Question: I created a Java class with an inner interface like this:
'''
public class TaskManager {
// other codes
public interface TaskManagerListener {
void onLoad();
}
// other codes
}
'''
Then I wrapped it inside a JAR using ProGuard for obfuscation/shrinking.
I used the following ProGuard configuration:
'''
-keepattributes InnerClasses
-keep public class package.name.of.TaskManager { *; }
-keep public interface package.name.of.TaskManager$TaskManagerListener { *; }
'''
I verified from the JAR that the class and the inner interface are there:
.
My problem now is when I try to access that inner interface from the code that uses the JAR. I can access the 'TaskManager' class fine but the accessing 'TaskManager.TaskManagerListener' raises a compile error.
These work:
1. public class MyTaskManager extends TaskManager {..}
2. TaskManager tm = new TaskManager();
But these do NOT:
1. public class MyTaskManagerListener implements TaskManager.TaskManagerListener
2. new TaskManager.TaskManagerListener() { @Override public void onLoad() {..} });
A error is raised.
I tried to access the 'TaskManager.TaskManagerListener' from the original code of the JAR library and it's working OK. So I guess I only can't access it when it's inside a JAR..?
Is there a way to make this work?
Or is my expectation wrong?
I'm not sure if there's something missing from my ProGuard config or with my understanding of Java and inner interfaces.
I already checked <URL> answer and I'm already considering the workaround to not use a nested interface.
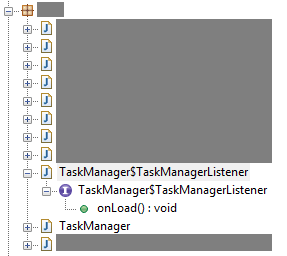
Answer: I've made a dumb mistake.
The ProGuard config that I used was actually correct, but another 'keepattributes !InnerClasses' option was negating the config that I used ('keepattributes').
This is still correct:
'''
-keepattributes InnerClasses
-keep public class package.name.of.TaskManager { *; }
-keep public interface package.name.of.TaskManager$TaskManagerListener { *; }
'''
Which will produce the obfuscated JAR below:
<URL>
Which now makes these work:
1. public class MyTaskManager extends TaskManager {..}
2. TaskManager tm = new TaskManager();